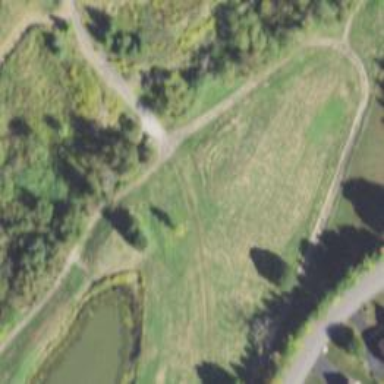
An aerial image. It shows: Golf cartpath that is also road path.